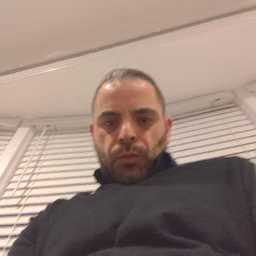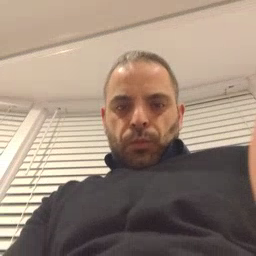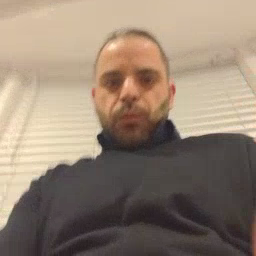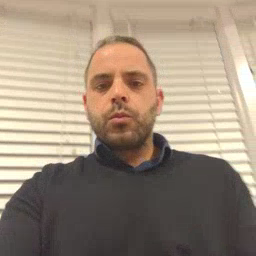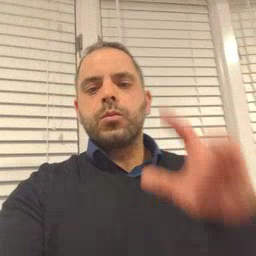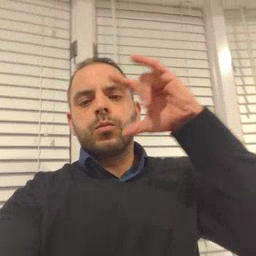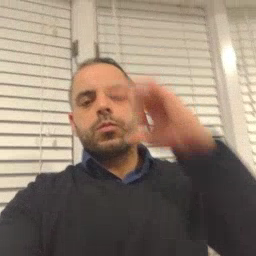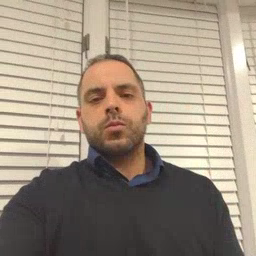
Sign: airplane